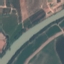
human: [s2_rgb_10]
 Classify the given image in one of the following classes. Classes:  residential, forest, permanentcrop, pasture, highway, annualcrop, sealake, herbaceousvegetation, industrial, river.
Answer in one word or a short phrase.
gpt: River